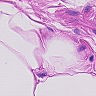
Metastatic tissue present: no